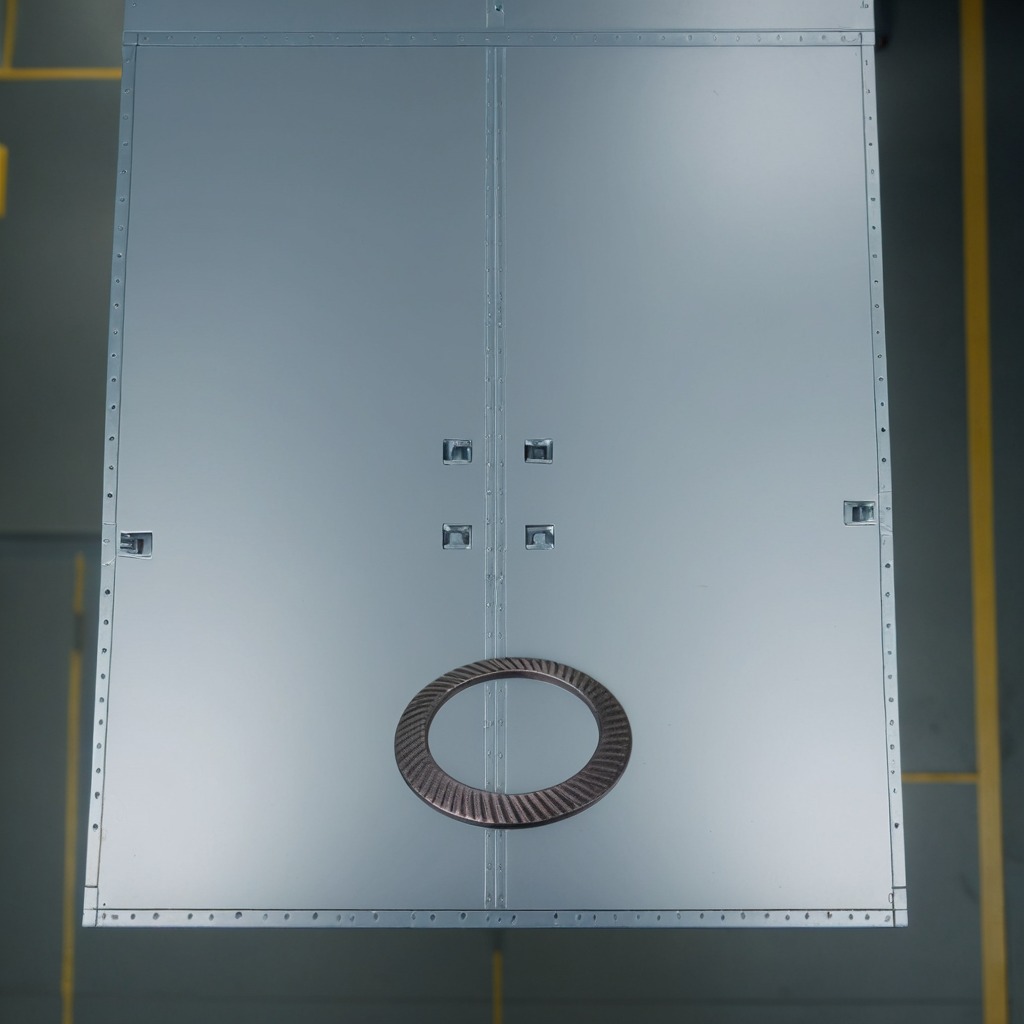
A flat metal washer lying on the toolbox surface in an airplane hangar workshop 8K.